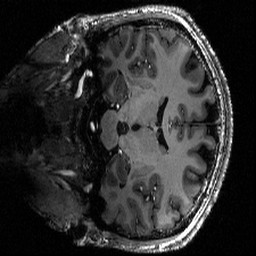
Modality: T1w
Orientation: coronal
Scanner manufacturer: siemens
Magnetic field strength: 6.98 T
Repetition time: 2.5 s
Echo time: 0.00405 s